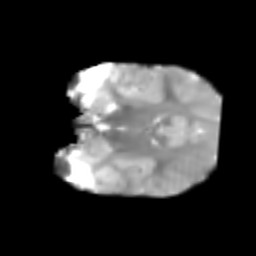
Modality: T2w
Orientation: coronal
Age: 6
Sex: male
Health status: healthy